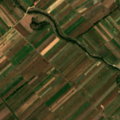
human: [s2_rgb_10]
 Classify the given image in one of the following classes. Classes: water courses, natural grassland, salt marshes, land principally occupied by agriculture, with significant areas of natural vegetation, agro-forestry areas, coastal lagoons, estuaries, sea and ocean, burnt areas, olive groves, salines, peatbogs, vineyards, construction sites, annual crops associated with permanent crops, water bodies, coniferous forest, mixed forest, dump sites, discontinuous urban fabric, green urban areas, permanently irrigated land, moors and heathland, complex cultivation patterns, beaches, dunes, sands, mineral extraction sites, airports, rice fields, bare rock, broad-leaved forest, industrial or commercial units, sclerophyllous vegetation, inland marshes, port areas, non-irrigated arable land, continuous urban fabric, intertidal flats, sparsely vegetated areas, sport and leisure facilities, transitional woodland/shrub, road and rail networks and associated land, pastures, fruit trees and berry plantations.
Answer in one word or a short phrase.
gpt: non-irrigated arable land, land principally occupied by agriculture, with significant areas of natural vegetation